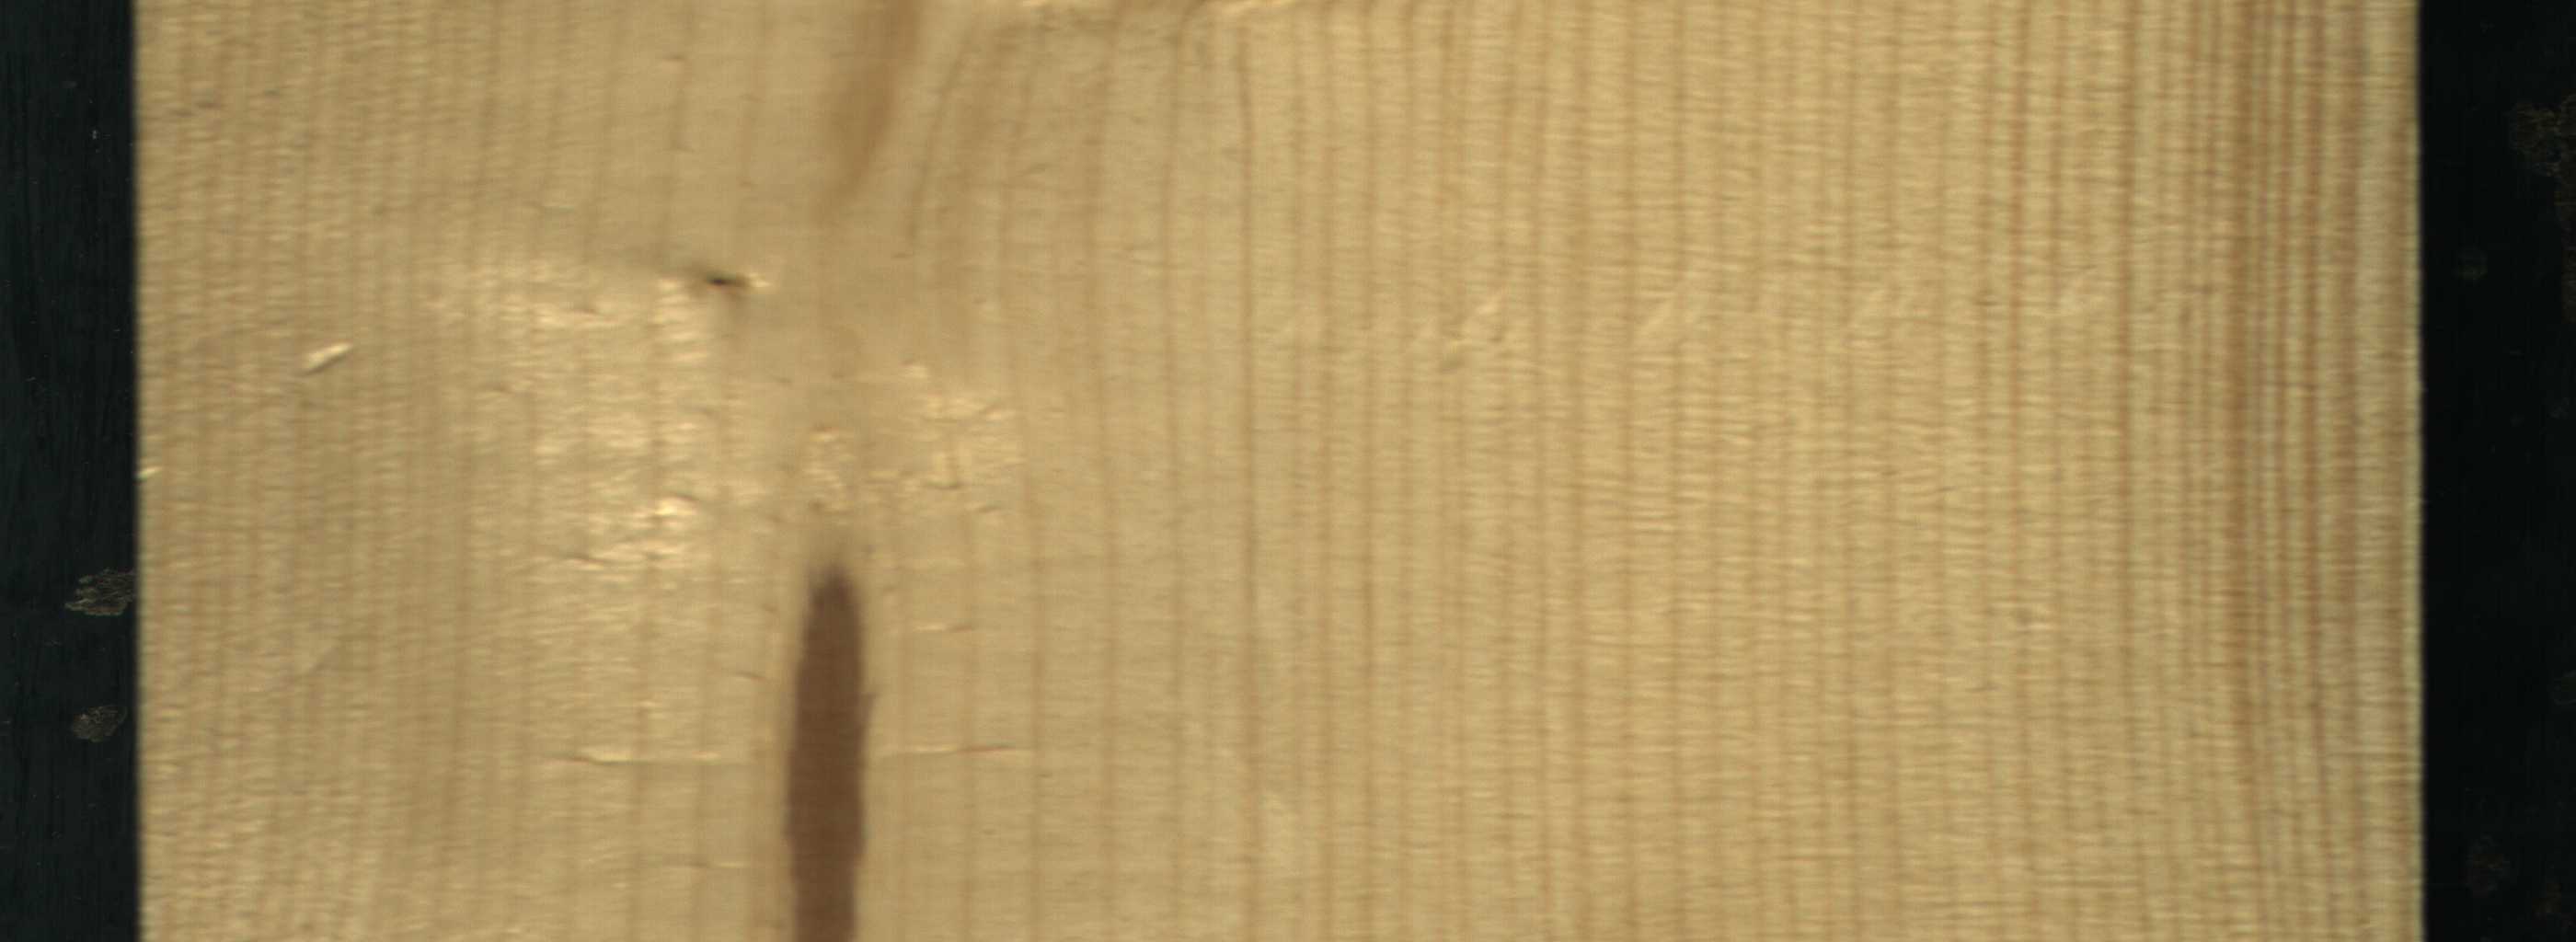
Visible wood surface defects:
Marrow